Field crop: maize
Growth stage: 2
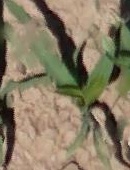
Species: maize